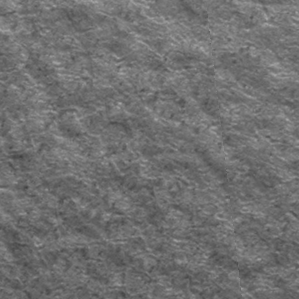
Label: frost